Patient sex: F
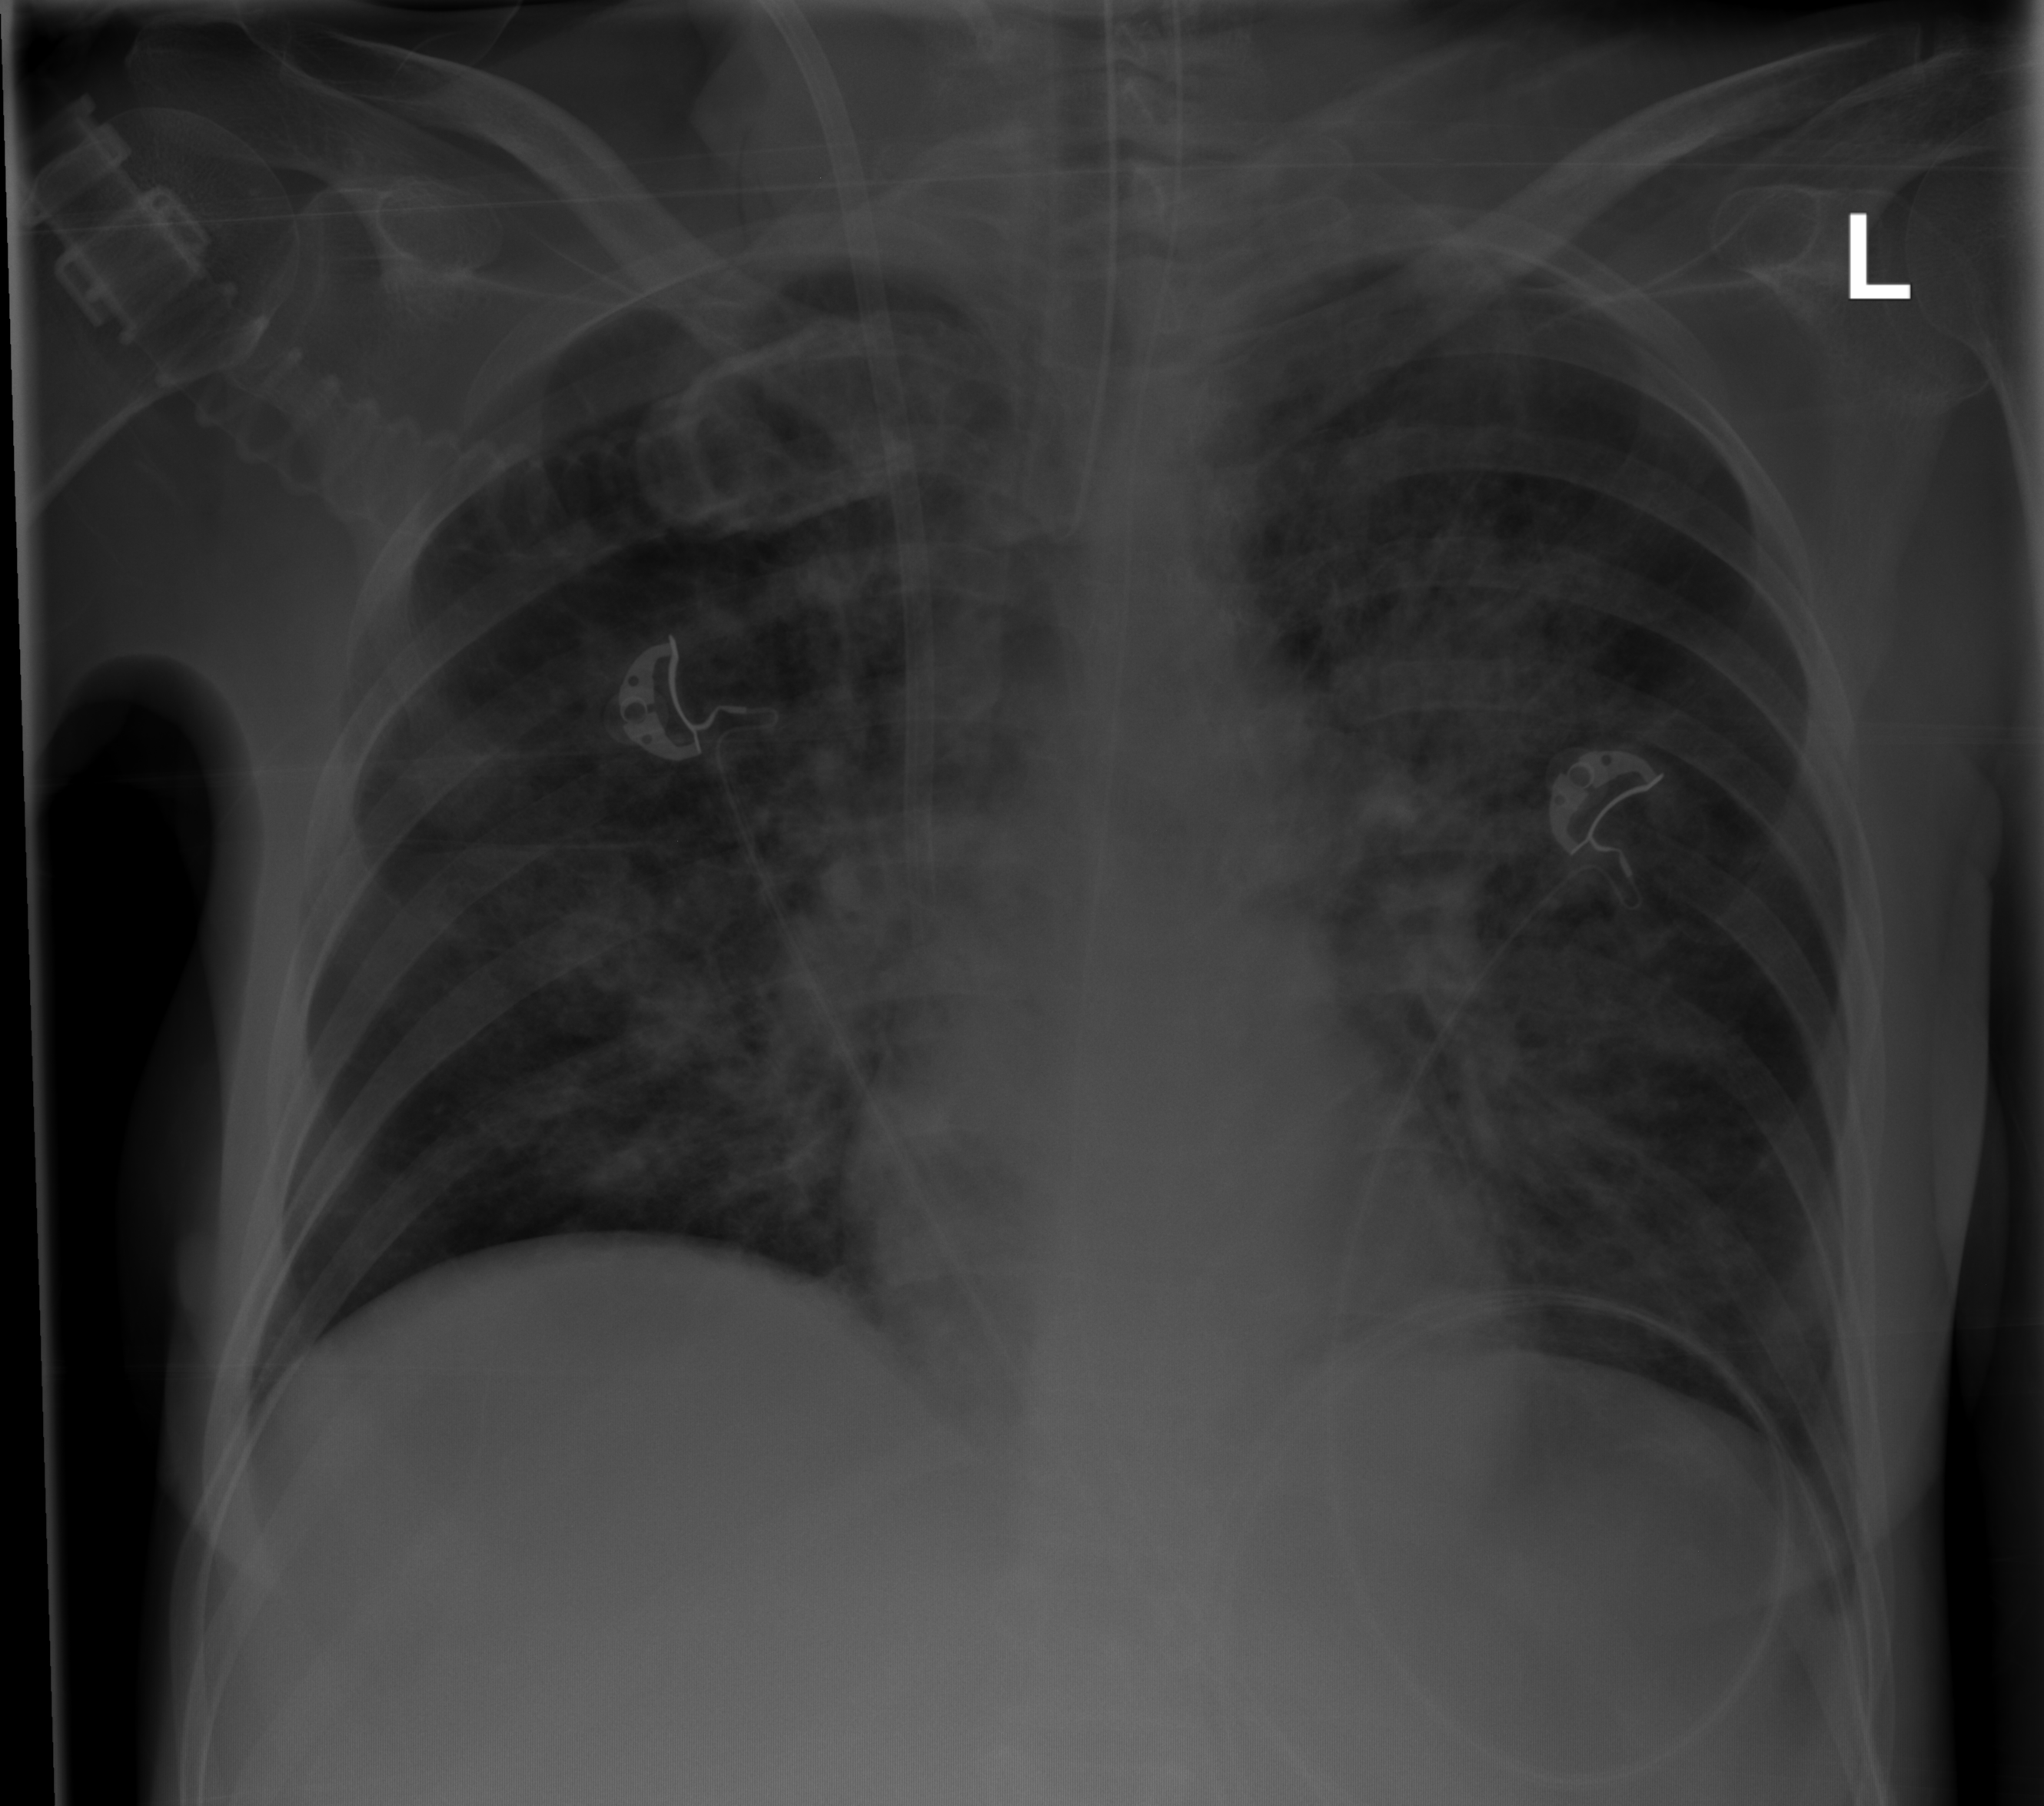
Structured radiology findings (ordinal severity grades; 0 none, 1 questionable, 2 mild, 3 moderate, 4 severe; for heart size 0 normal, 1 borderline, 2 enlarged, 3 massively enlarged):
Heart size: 0
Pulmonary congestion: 0
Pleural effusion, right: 0
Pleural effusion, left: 0
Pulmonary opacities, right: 3
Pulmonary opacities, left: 3
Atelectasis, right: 0
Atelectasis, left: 0